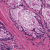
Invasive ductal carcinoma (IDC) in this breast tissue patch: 0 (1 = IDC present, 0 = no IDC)